Question: I am trying to be clever and position a FaceBook Like button iframe inside a sentence but it aligns oddly, see screengrab below.
I'm sure I'm being dense but without styling the iframe as a block element how do I re-position it?
I tried display:inline-block but it didn't respond to margin settings. I also tried increasing the paragraph's line-height to match the iframe but that didn't help.

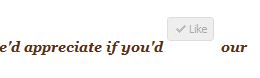
Answer: 'vertical-align:middle' did the trick.